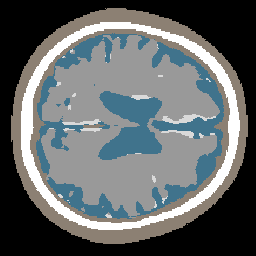
Label: no_lesion